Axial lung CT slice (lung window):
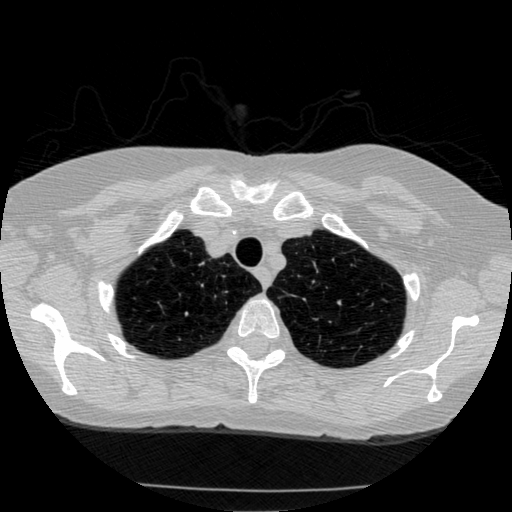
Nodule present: no